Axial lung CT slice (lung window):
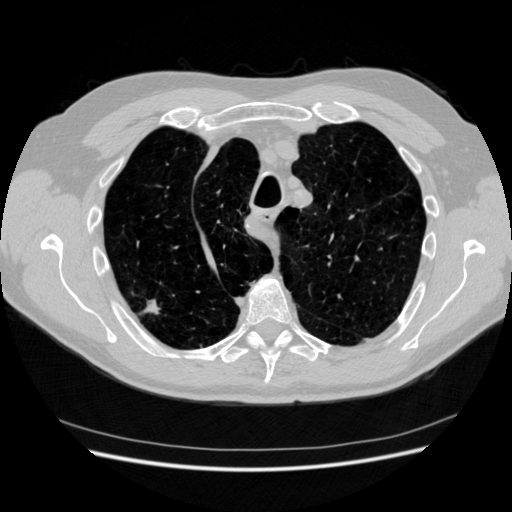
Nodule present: yes
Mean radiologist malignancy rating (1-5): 4.75